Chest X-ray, PA view. Patient: 48 years old, sex F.
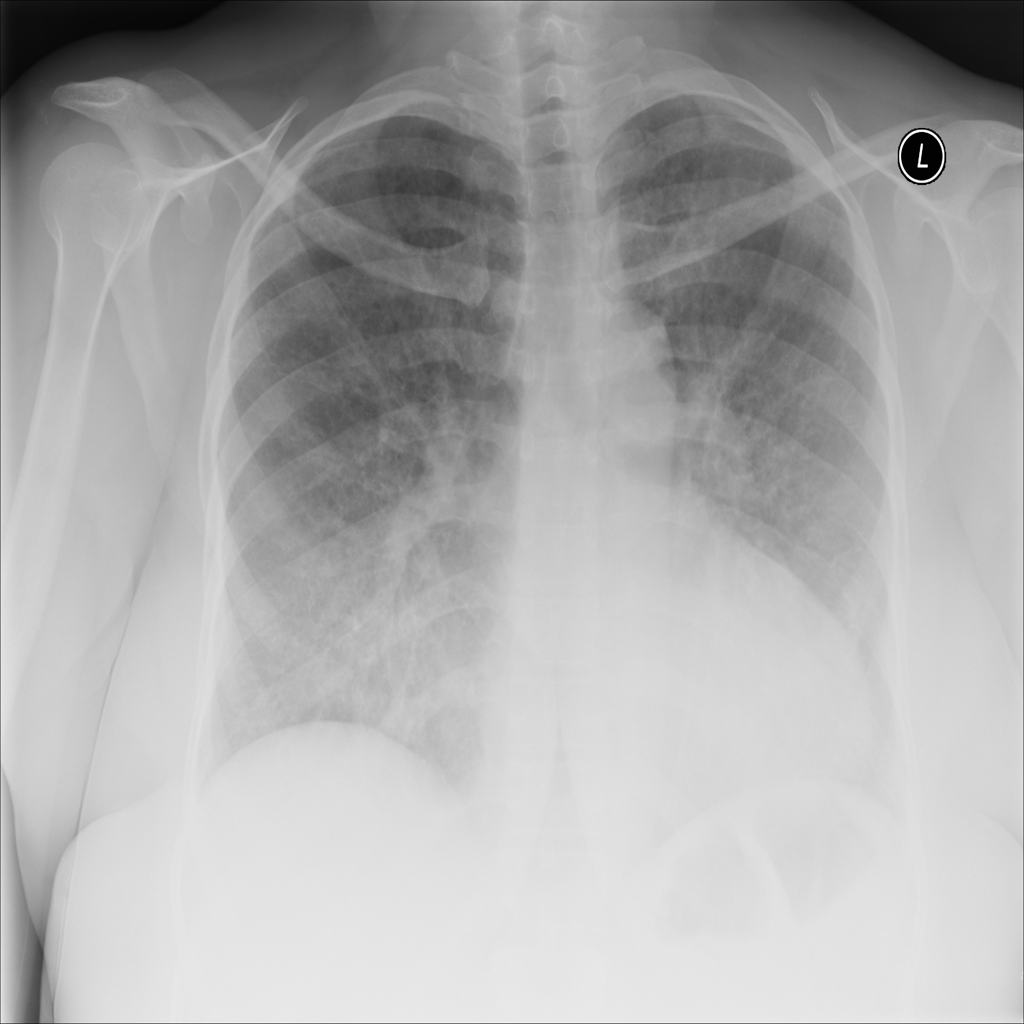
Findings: No Finding